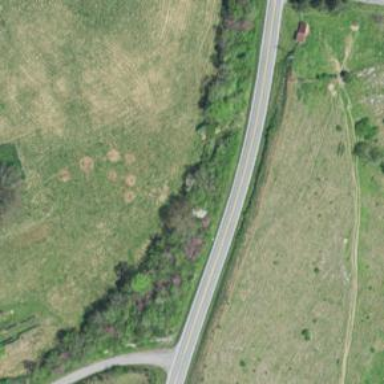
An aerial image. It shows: Secondary road.